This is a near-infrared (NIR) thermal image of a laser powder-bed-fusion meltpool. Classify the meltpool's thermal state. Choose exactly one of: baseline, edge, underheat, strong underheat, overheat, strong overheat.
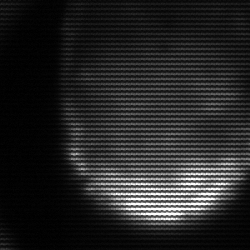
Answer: edge